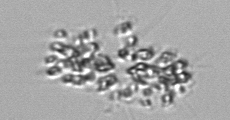
Label: Chaetoceros_didymus_TAG_external_flagellate